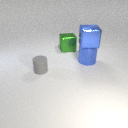
large green metal cube behind large blue metal cylinder